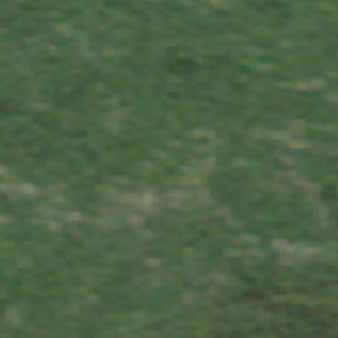
Label: other